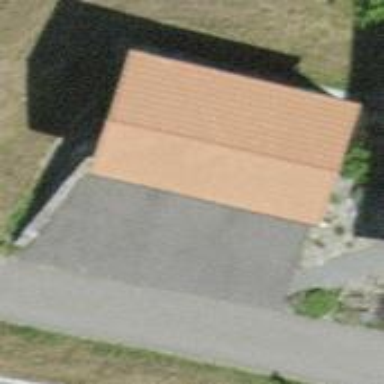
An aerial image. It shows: Garage.